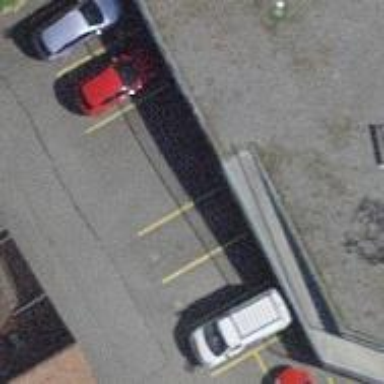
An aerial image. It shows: Parking area with surface.